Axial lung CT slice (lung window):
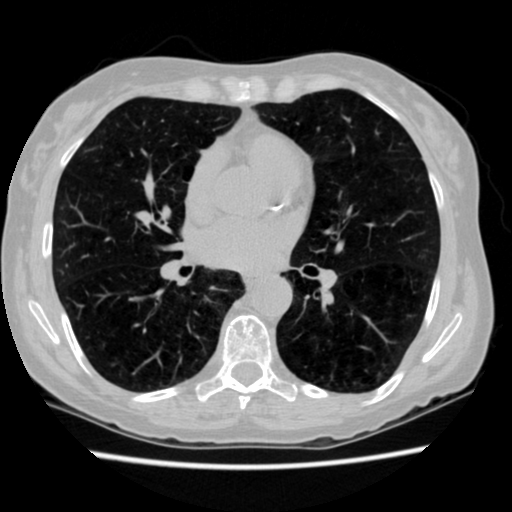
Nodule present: no